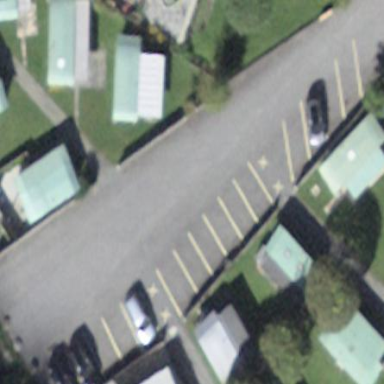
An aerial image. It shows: Parking area.